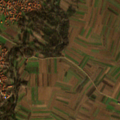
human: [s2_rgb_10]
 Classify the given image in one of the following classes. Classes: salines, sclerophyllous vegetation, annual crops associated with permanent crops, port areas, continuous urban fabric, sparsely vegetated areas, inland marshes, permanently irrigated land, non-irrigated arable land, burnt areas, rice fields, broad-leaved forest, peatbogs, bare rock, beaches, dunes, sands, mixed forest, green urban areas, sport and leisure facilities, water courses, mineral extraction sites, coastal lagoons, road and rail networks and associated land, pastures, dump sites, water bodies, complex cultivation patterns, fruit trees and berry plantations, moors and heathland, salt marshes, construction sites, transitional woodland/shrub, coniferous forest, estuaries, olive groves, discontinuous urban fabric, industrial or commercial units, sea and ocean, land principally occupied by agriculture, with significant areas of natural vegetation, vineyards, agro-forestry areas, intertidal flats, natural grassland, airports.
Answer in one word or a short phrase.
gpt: discontinuous urban fabric, non-irrigated arable land, broad-leaved forest